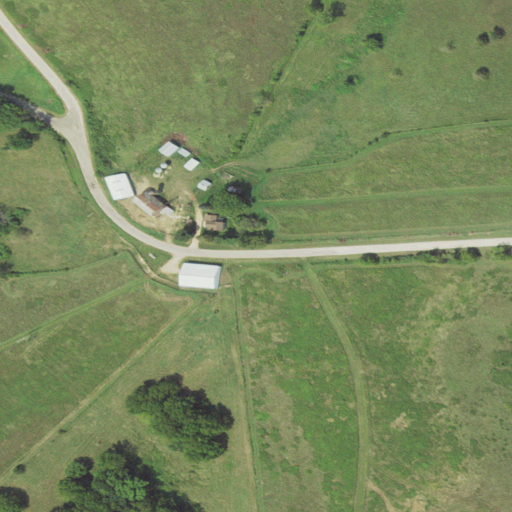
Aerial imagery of ridge(s) in Wisconsin named Campbell Ridge containing pasture, low intensity development, open development, deciduous forest, and medium intensity development